Question: Sometime opening my solution, the database project is disabled and marked as 'need migration' as below snapshot.
I don't know how to deal with that. What should I do to unlock it?

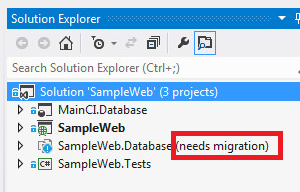
Answer: It sounds like your database project is in the old VS 2010 format, as opposed to the new SQL Server Data Tools format.
In that case you'll need to upgrade the project. There should be an upgrade option if you right-click the project in Solution Explorer.